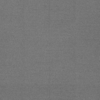
Label: dusty